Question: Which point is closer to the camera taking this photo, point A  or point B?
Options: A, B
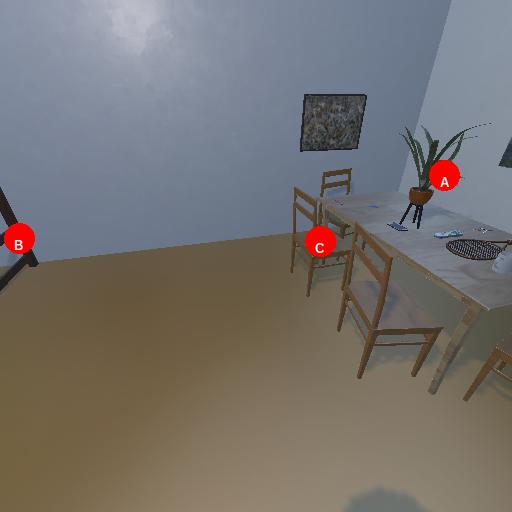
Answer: A